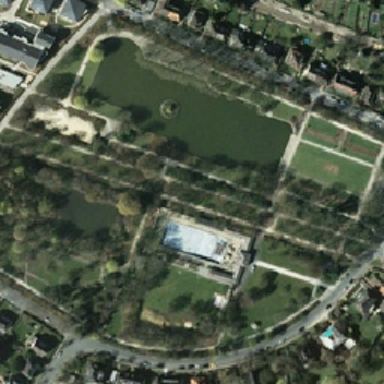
Park green is very big .